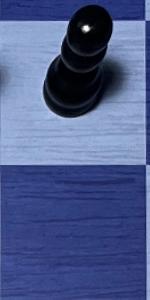
Label: Empty